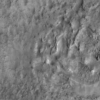
Label: not_dusty